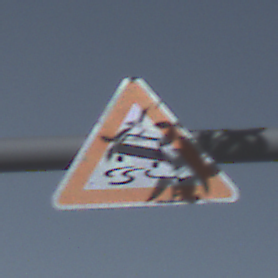
Verkehrszeichen: SchleuderOderRutschgefahr
Umgebung: Outdoor, RoadRail
Tageszeit: SunriseSunset
Wetter: Clear
Licht: Natural
Jahreszeit: NotSpecified
Kontrast: HighContrast